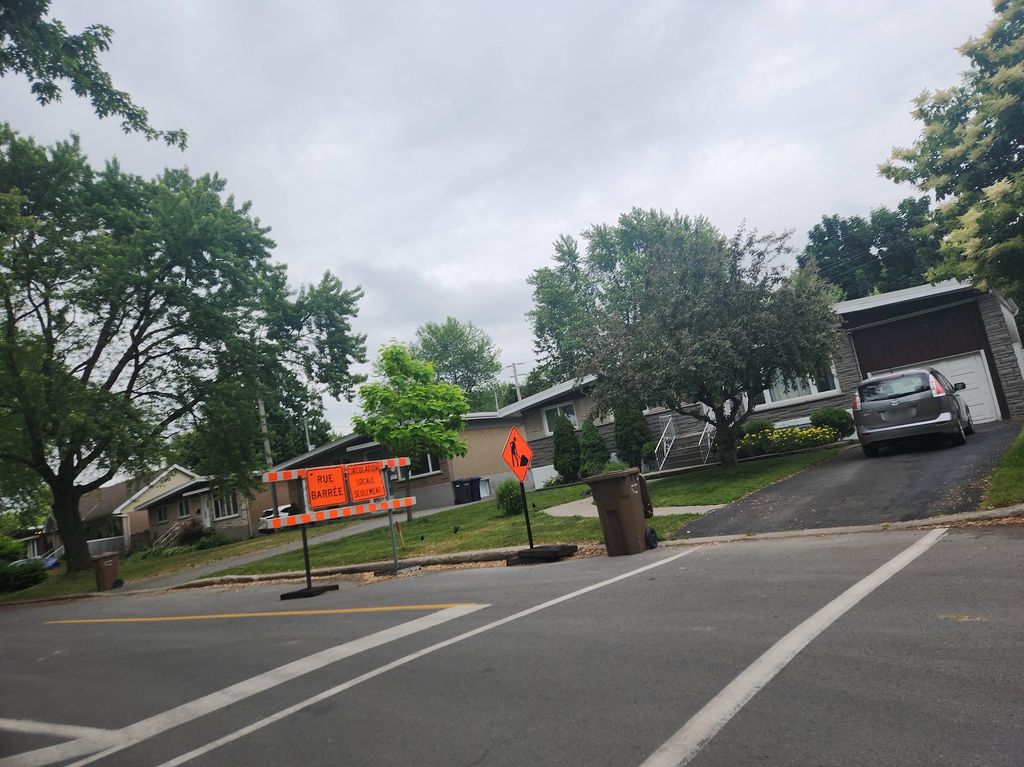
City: montreal